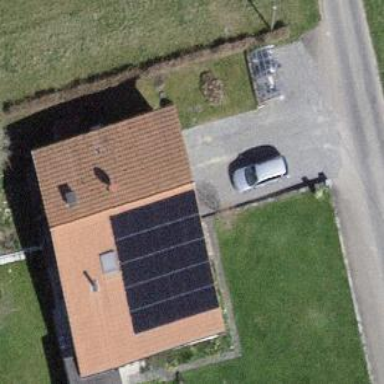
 consisting of solar photovoltaic panels."